Interaction volume radius: 5 \u00c5
Interaction volume height: 15 \u00c5
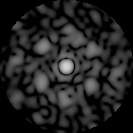
Disorder parameter: 0.7325